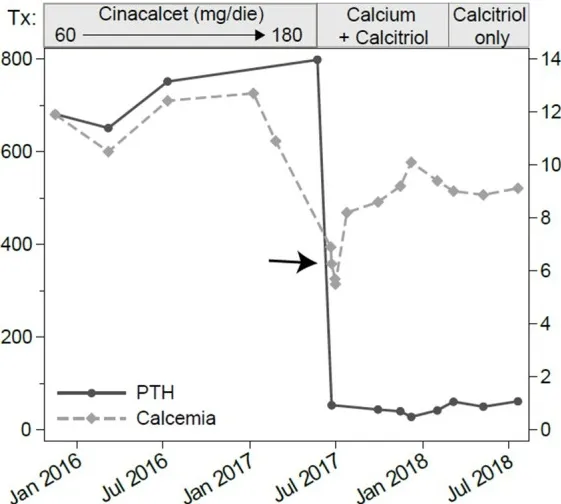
Serum levels of total calcium and parathyroid hormone (PTH). The x-axis shows the calendar time and the boxes above the graph show the treatments. Assessments were made at several time points before, during and after cinacalcet treatment. Note the marked decline in PTH and total calcium (arrow) occurring about a month after cinacalcet reached the 180 mg/dl daily dosage.
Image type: chart (chart)